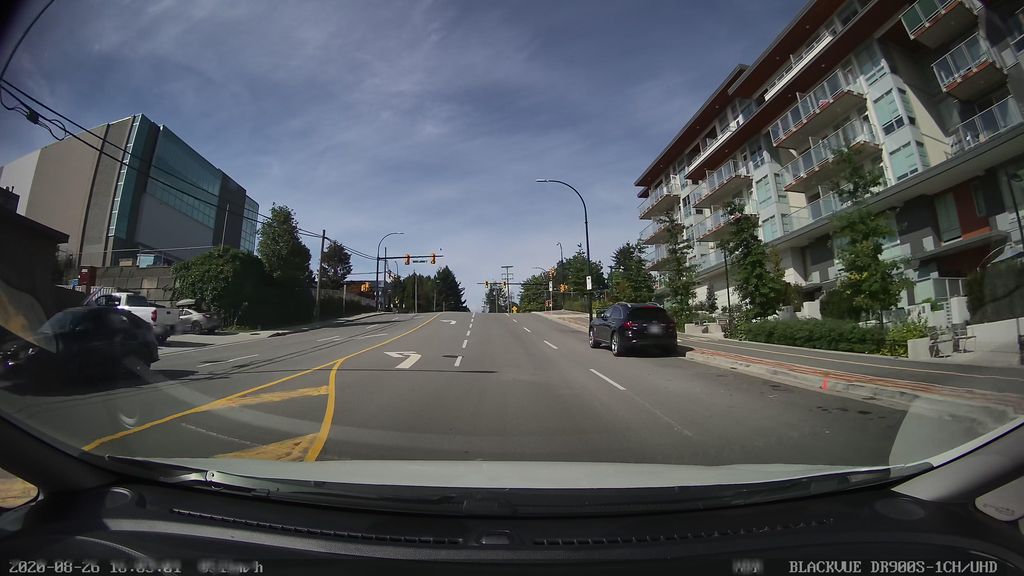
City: vancouver